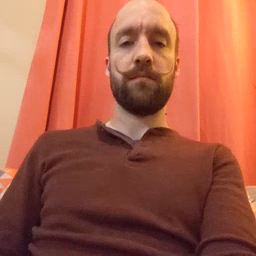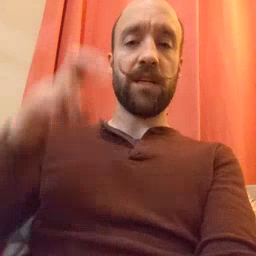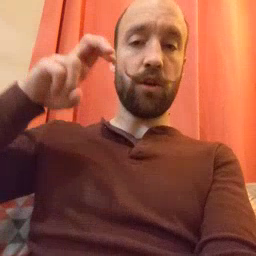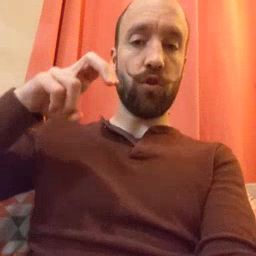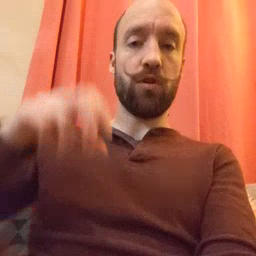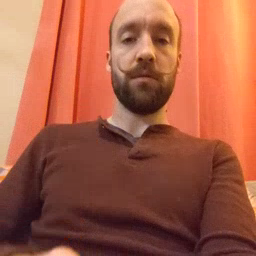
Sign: chair